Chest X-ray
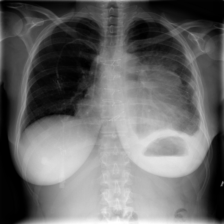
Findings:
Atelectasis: negative
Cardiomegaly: negative
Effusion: positive
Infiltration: positive
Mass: positive
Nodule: negative
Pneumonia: negative
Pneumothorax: positive
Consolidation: negative
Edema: negative
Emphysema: negative
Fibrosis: negative
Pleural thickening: negative
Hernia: negative